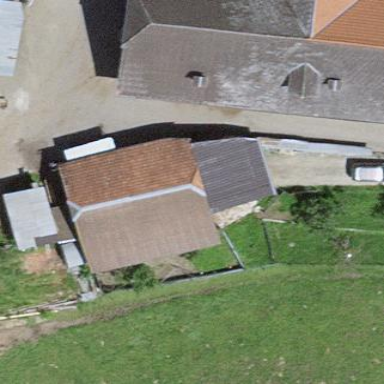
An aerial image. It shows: Barn.